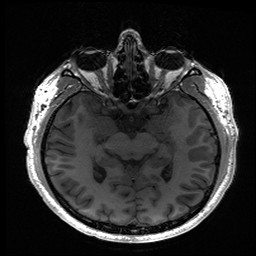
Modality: T1w
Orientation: sagittal